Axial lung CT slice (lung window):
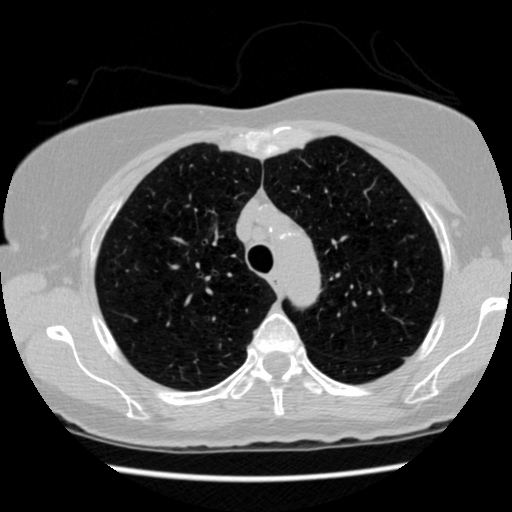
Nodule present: no